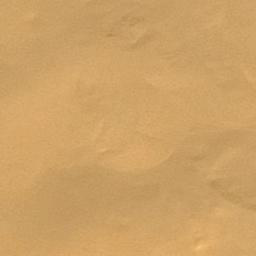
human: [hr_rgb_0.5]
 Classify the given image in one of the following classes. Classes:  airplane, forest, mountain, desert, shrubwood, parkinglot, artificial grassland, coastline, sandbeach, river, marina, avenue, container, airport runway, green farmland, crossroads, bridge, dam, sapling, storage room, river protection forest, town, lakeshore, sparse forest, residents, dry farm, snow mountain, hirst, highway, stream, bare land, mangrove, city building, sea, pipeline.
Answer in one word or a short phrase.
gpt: desert